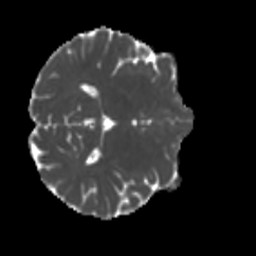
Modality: MD
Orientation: axial
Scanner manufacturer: siemens
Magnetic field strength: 3 T
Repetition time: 4 s
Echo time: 0.0594 s